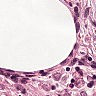
Metastatic tissue present: no